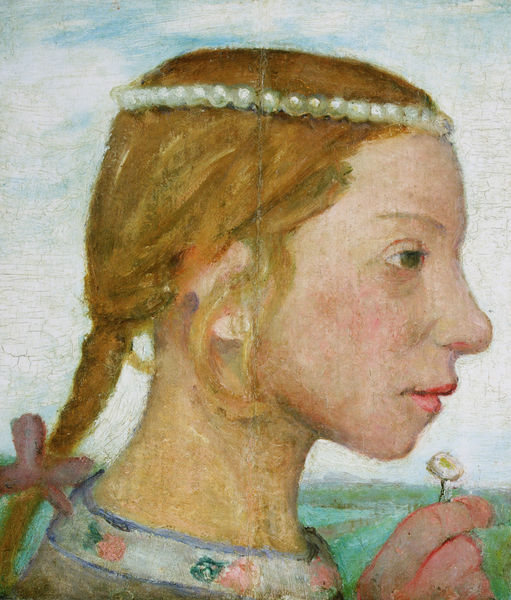
Titel: Kopf eines jungen Mädchens mit Perlenkette im Profil nach rechts
Künstler: Paula Modersohn-Becker
Standort: Hamburg
Institution: Hamburger Kunsthalle
Schlagwörter: blau, gemälde, hand, haut, himmel, kopf, wasser, weiß, wolken, grün, landschaft, mädchen, blume, blumen, braun, finger, frau, haar, hell, hintergrund, kleid, mund, nase, ohr, profil, stirn, blick, blüte, rosen, rot, wiese, muster, schleife, blond, augen, blass, gesicht, haarschmuck, kragen, bildnis, hals, portrait, porträt, feld, bestickt, haare, stickerei, kind, augenbrauen, borte, kinn, lippen, locke, locken, ohren, perlen, rechts, rosa, kette, blümchen, haarband, zopf, perlenkette, frühling, umriss, flechten, seite, haarkranz, kranz, strähne, geblümt, geflochten, künstlerkolonie, worpswede, gänseblümchen, perlenband, strähnen, haarsträhnen, pferdeschwanz, rotes haar, augne, modersohn, perlenkranz, nasenrücken, becker, paula, gänseblume, paula modersohn becker, modersohn-becker, paula modersohn, zopfschleife, auge+, ngänseblümchen